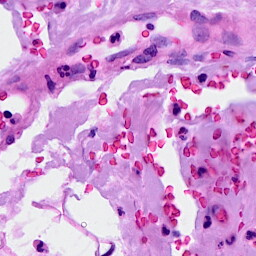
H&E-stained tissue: Breast